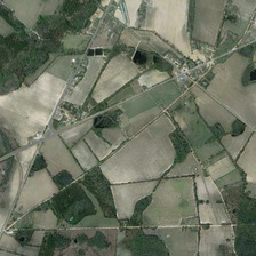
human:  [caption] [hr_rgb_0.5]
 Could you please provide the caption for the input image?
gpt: The debris in the paddy field is water.

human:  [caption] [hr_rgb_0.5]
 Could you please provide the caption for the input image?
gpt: Dark green bush is very beautiful.

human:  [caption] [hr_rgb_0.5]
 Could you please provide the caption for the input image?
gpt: The dark green bushes are beautiful.

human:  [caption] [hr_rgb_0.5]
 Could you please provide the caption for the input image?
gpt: The work is water in the paddy field.

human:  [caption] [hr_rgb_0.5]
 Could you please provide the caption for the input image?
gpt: Pieces are water in paddy fields.